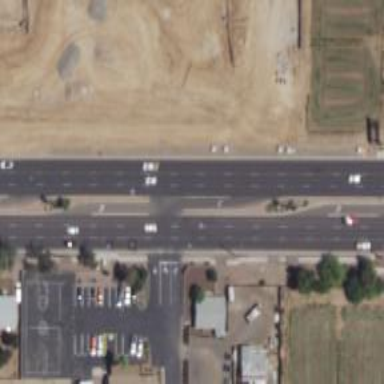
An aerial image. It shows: Secondary road with asphalt surface.